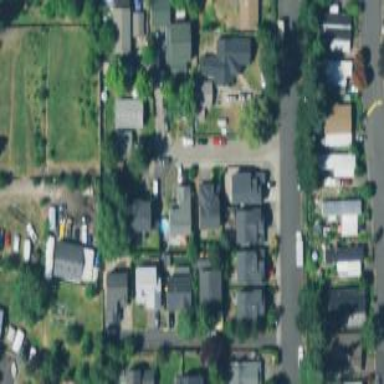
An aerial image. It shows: Residential area consisting of single-family homes.